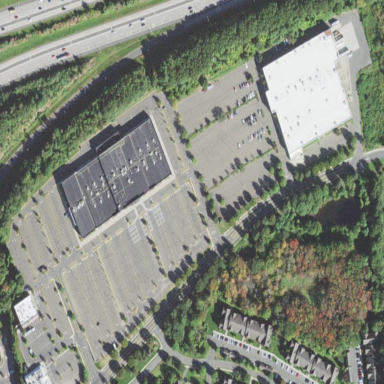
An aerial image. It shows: Retail area.